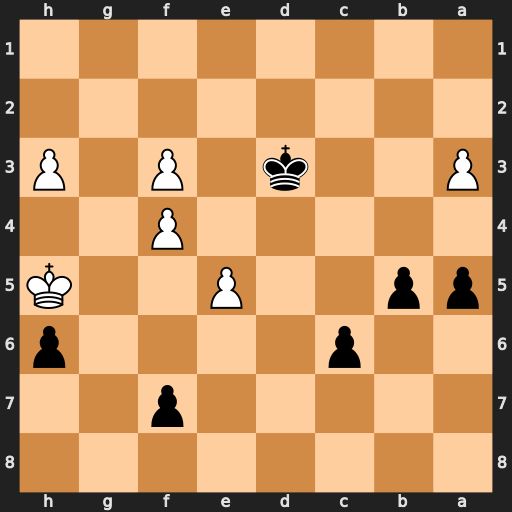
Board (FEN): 8/5p2/2p4p/pp2P2K/5P2/P2k1P1P/8/8
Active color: b
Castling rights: -
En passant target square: -
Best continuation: Kd4 Kxh6 b4 axb4 axb4 Kg7 b3 Kxf7 b2